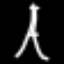
Label: The Eiffel Tower